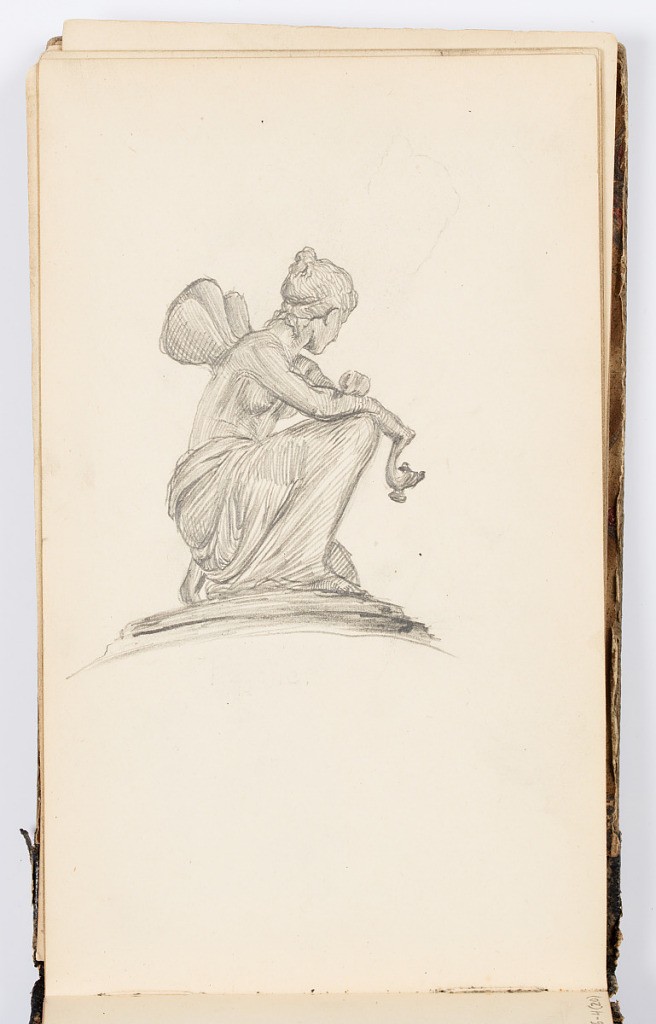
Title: Sketchbook Page
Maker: Kenyon Cox, American, 1856–1919
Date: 1875
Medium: Graphite on paper
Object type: Sketchbook folio
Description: Sketch of a semi-nude sculpture with wings and drapery below waist, kneeling on a pedestal.